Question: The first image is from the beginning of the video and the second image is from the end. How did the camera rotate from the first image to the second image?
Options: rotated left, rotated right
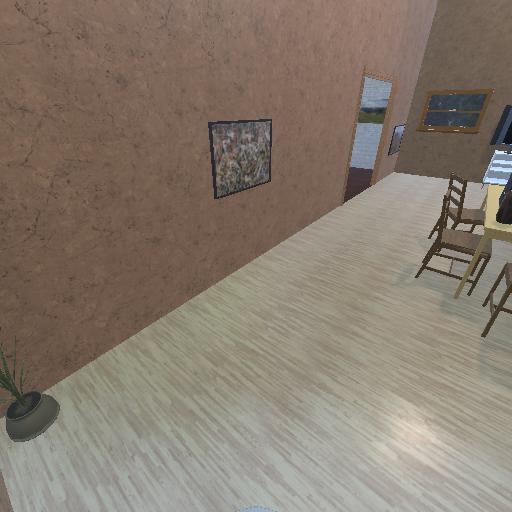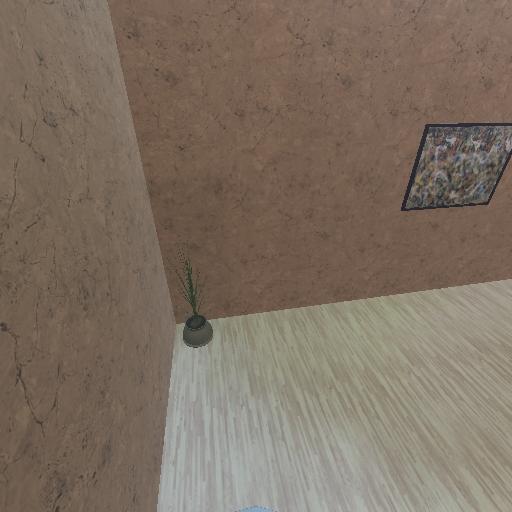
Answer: rotated left